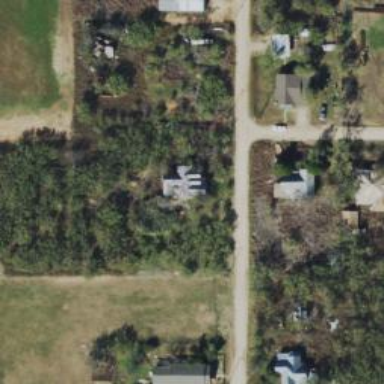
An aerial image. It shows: Residential road.